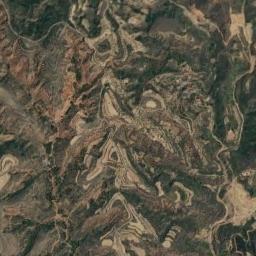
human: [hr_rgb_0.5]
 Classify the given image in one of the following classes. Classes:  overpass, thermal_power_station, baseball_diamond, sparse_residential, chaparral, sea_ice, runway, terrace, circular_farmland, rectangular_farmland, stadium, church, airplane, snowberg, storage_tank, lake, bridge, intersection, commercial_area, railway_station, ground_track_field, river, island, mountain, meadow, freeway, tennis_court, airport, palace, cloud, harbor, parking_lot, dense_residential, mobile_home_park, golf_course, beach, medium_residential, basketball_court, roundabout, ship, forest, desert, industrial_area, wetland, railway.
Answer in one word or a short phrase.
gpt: mountain